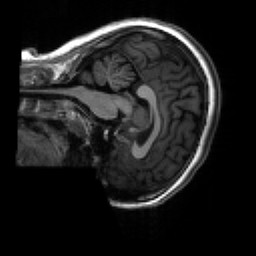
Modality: T1w
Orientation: sagittal
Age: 18
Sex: female
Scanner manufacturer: siemens
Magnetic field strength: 3 T
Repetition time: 2.3 s
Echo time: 0.00267 s